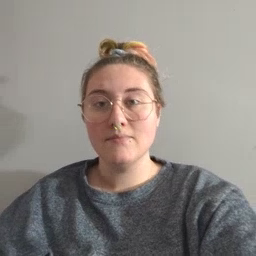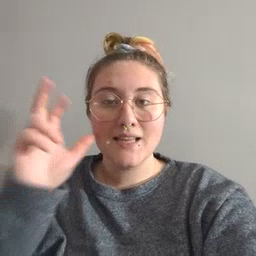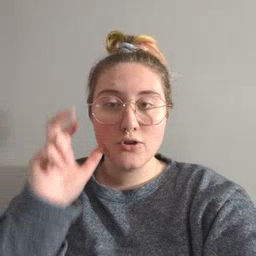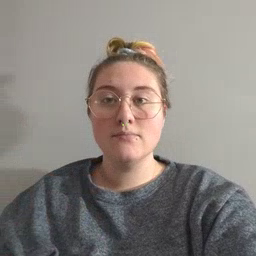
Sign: hear